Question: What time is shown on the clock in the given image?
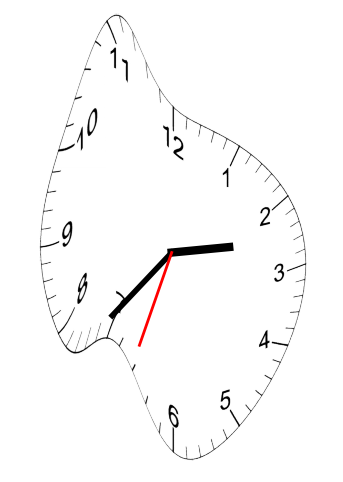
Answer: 02:36:33